Question: I need to draw five circle-circle on the Google Maps v2 by taking the current location as the center of a circle. Meaning that each of the five circles have the same center but with different radii: the first circle will have radius of 10m, second circle radius of 20m, third circle radius of 30m, fourth circle radius of 40m, and fifth circle radius of 50m. I am using Google Maps v2.
And I need to show a marker on the center of the circle as well.
I am trying something like this to draw the circle on the Google Map v2 but it draws only one circle and not the five circum-circle
'''
CircleOptions circleOptions = new CircleOptions()
.center(latLng) //set center
.radius(500) //set radius in meters
.fillColor(Color.TRANSPARENT) //default
.strokeColor(0x10000000)
.strokeWidth(5);
myCircle = googleMap.addCircle(circleOptions);
'''
I need to draw circum-circle exactly like this-

Can anybody help me with this? I am having problem in making this circle in Google Map v2. Any help will be appreciated.
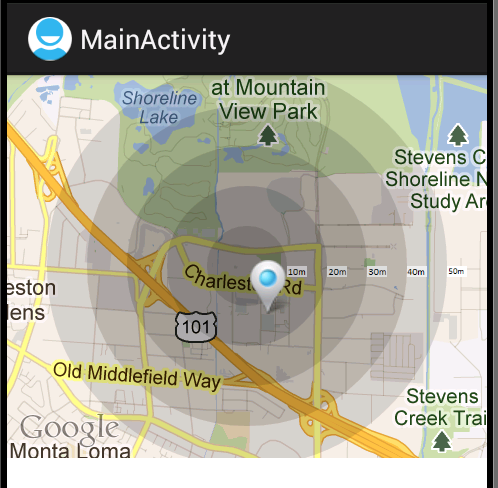
Answer: '''
for(int rad=100;rad<=500;rad+100)
{
CircleOptions circleOptions = new CircleOptions()
.center(latLng) //set center
.radius(rad) //set radius in meters
.fillColor(Color.TRANSPARENT) //default
.strokeColor(0x10000000)
.strokeWidth(5);
myCircle = googleMap.addCircle(circleOptions);
}
'''